Field crop: tomato
Growth stage: 1
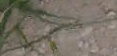
Species: cyperus